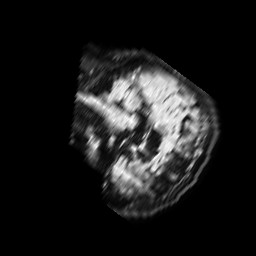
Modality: FLAIR
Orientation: sagittal
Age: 58
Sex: male
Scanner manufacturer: philips
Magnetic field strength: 1.5 T
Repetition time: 6 s
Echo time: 0.1021 s